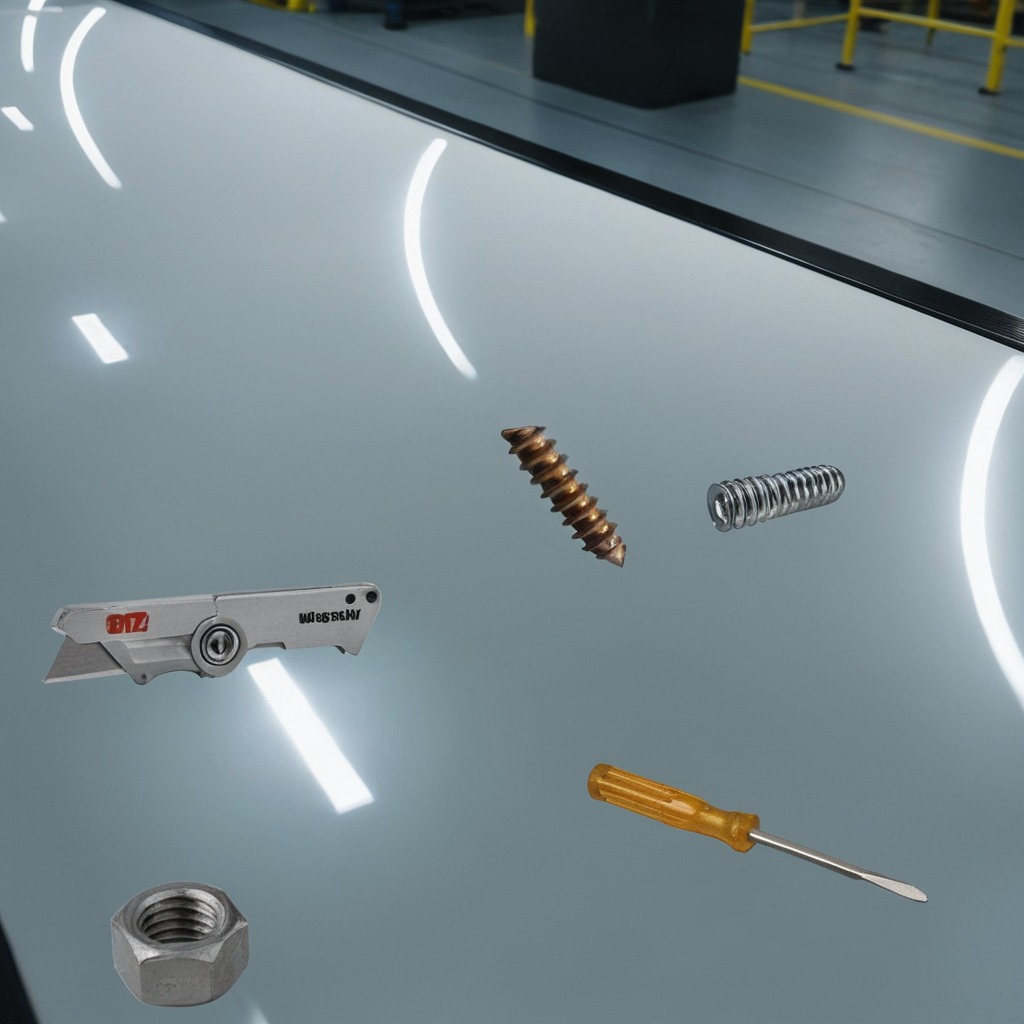
A utility knife, a metal machine screw, a coiled metal spring, a screwdriver, and a metal nut are lying on the table.